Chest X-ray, PA view. Patient: 46 years old, sex F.
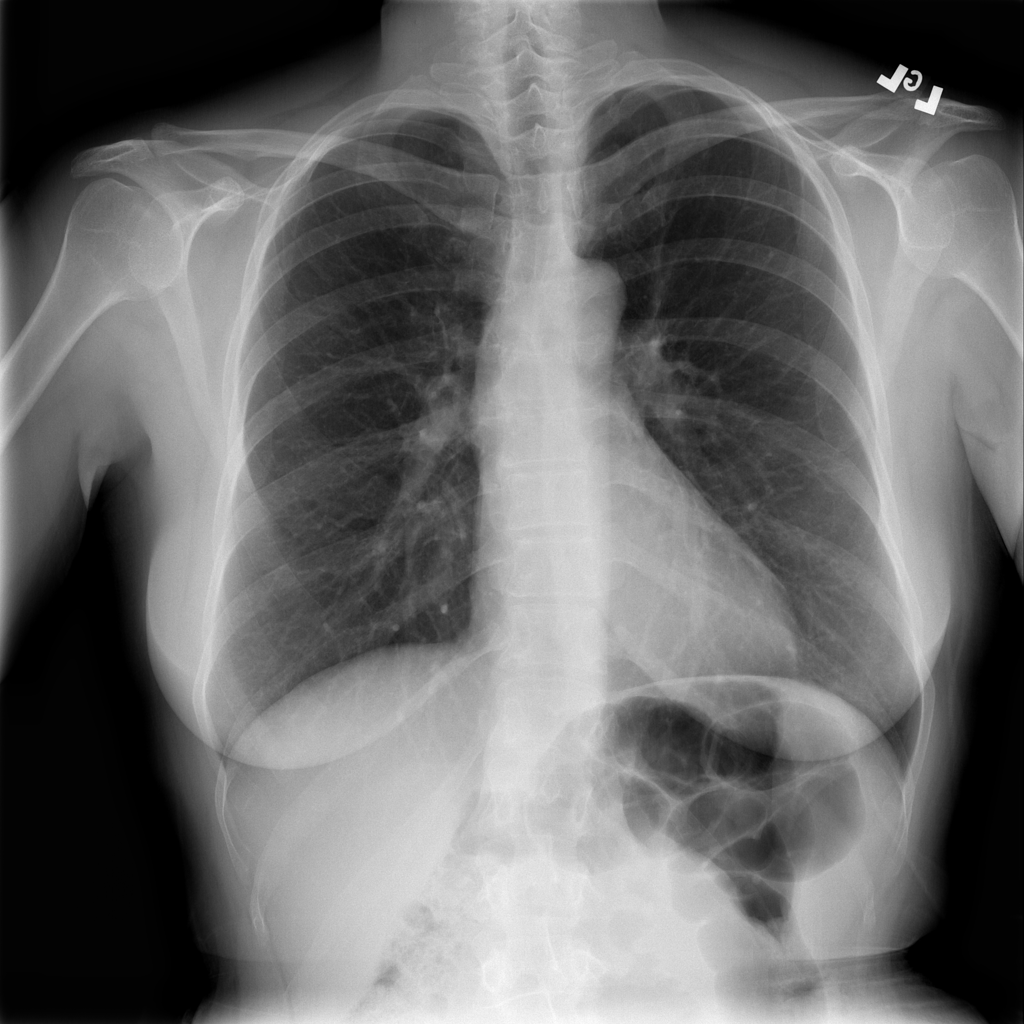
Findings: Infiltration